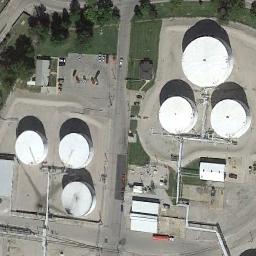
Label: storage tanks